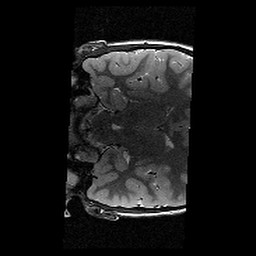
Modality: T2w
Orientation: coronal
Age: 9
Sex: female
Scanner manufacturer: siemens
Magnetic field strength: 3 T
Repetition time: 9.23 s
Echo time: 0.067 s